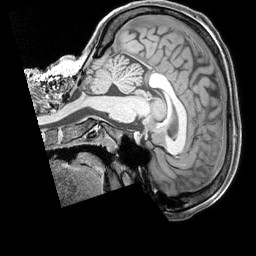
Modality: T1w
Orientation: sagittal
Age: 23
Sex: female
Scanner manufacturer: siemens
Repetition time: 2.3 s
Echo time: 0.00226 s